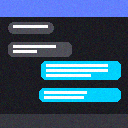
Screen state: on